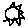
Label: sun